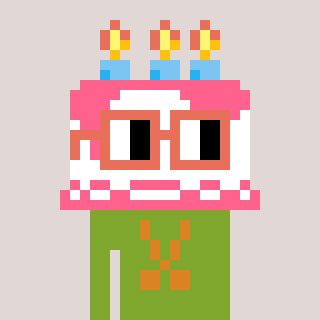
a pixel art character with square orange glasses, a cake-shaped head and a slimegreen-colored body on a warm background